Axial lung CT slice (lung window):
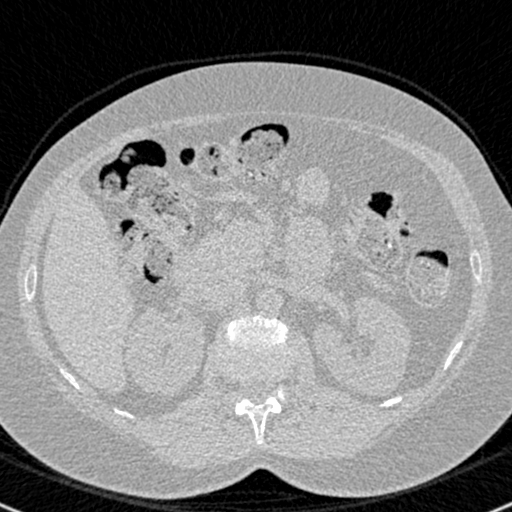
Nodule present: no